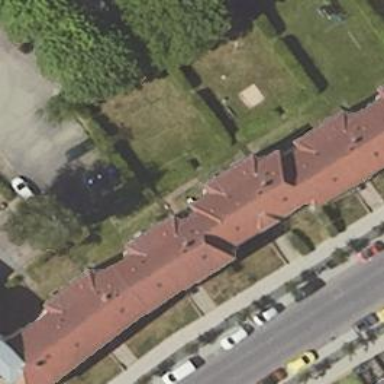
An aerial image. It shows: Hipped roof apartment building.